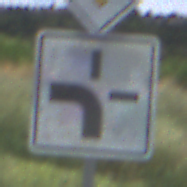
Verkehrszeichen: VerlaufVorfahrtsstrasse1
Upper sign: Vorfahrtsstrasse
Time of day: Midday
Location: Outdoor (Nature)
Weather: PartlyCloudy
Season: NotSpecified
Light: Natural